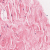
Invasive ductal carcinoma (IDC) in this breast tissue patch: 0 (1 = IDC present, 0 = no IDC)